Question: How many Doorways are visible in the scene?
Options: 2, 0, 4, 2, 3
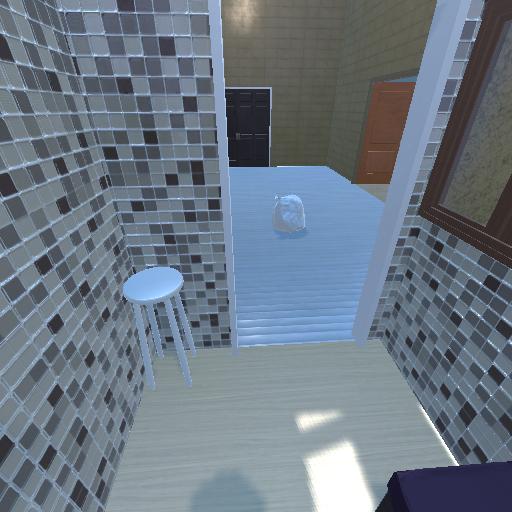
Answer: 2